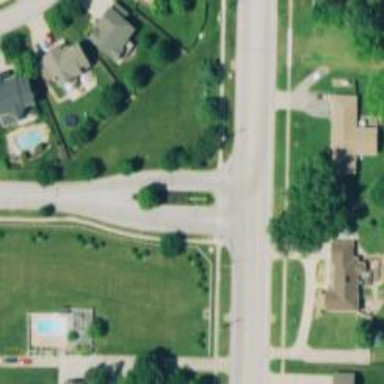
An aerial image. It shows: Road with stop sign.